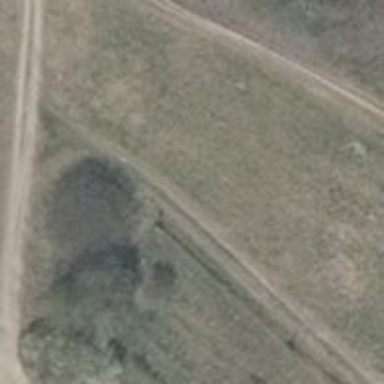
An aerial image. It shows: Dirt path.